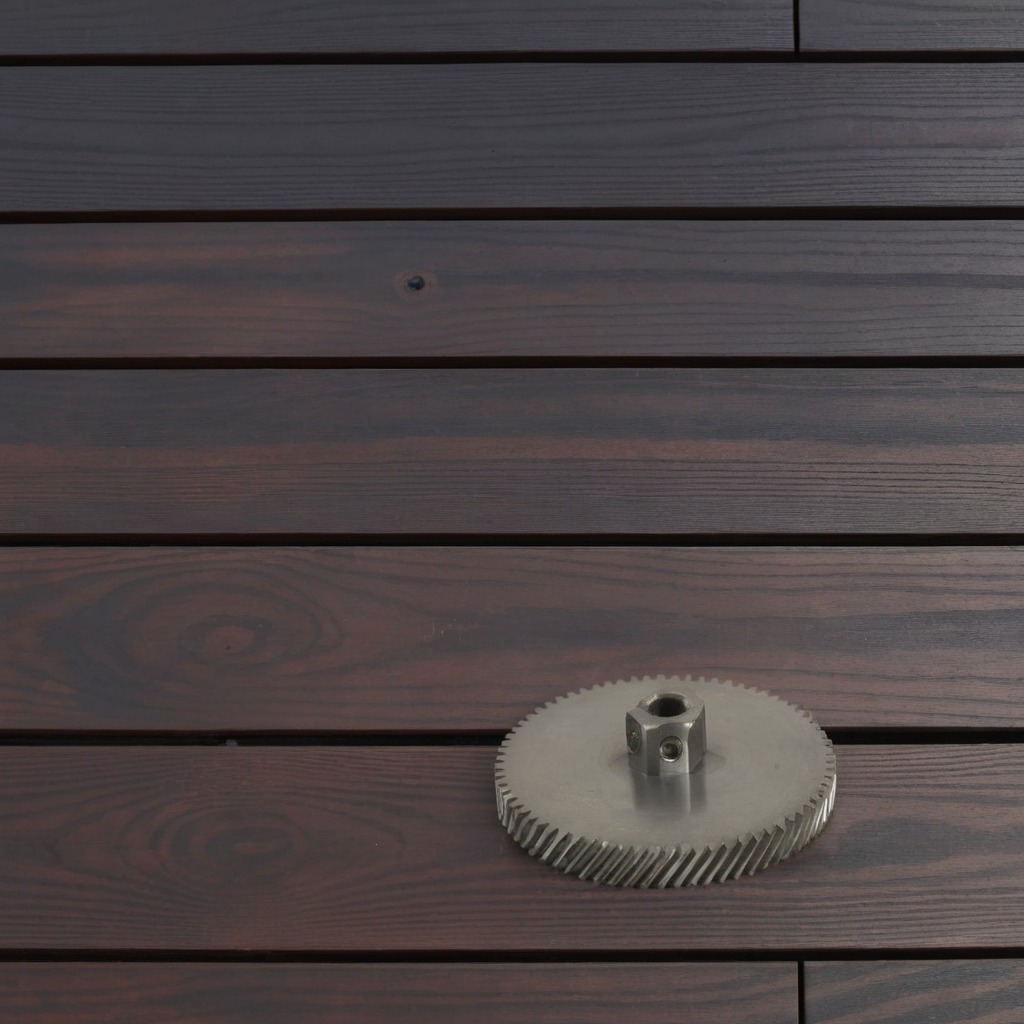
A steel gear with teeth is lying on the workbench.